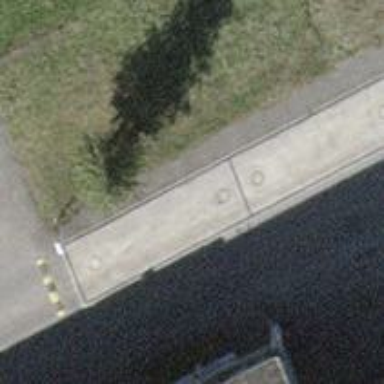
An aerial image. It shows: Weighbridge facility.